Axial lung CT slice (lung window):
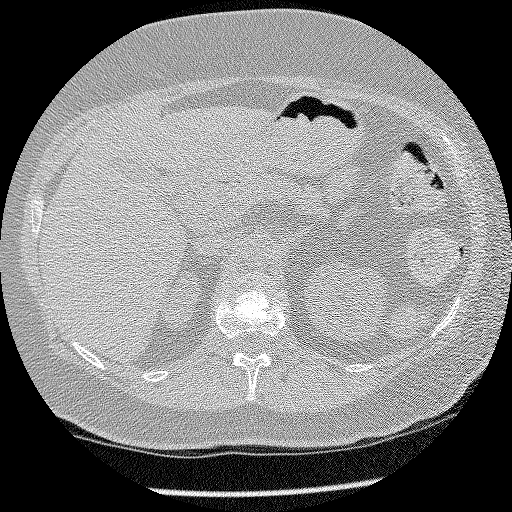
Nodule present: no